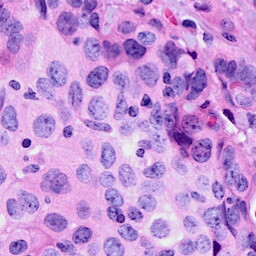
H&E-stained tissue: Breast